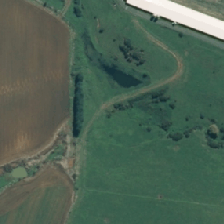
Land cover: high_producing_grassland